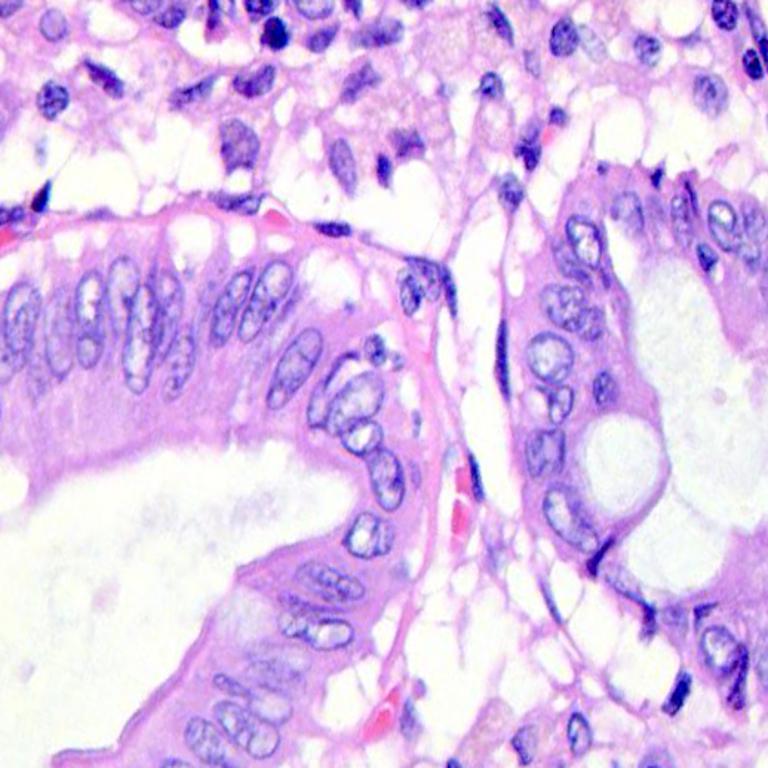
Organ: colon
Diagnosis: benign